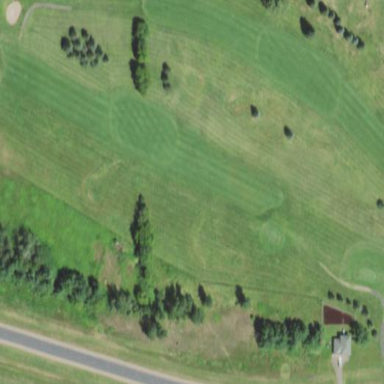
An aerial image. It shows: Golf course surrounded by greenery.